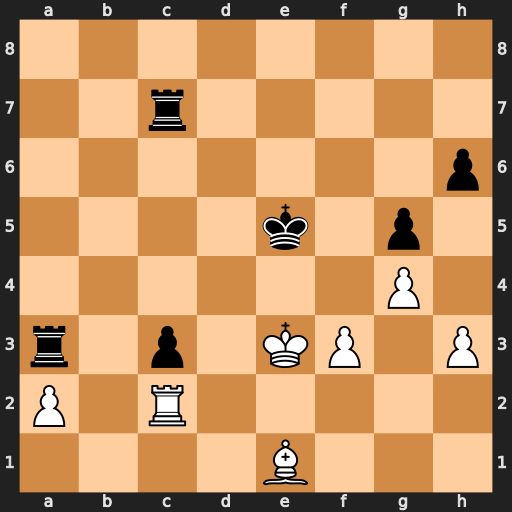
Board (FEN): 8/2r5/7p/4k1p1/6P1/r1p1KP1P/P1R5/4B3
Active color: w
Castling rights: -
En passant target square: -
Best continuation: Bg3+ Kd5 Bxc7